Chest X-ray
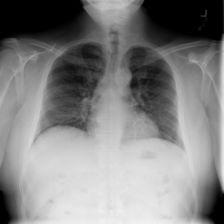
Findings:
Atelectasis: negative
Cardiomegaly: negative
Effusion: negative
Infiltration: negative
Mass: negative
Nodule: negative
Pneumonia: negative
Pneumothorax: negative
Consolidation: negative
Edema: negative
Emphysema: negative
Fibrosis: negative
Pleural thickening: negative
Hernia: negative